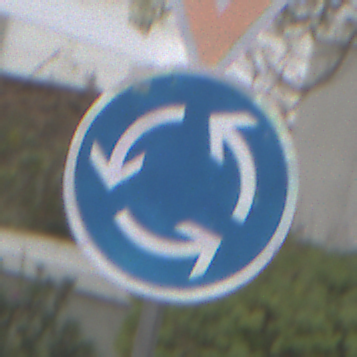
Verkehrszeichen: Kreisverkehr
Zusatzzeichen oben: VorfahrtGewaehren
Umgebung: Outdoor, Urban
Tageszeit: Midday
Wetter: Overcast
Licht: Natural
Jahreszeit: NotSpecified
Kontrast: LowContrast